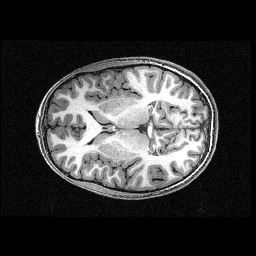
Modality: T1w
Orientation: axial
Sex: male
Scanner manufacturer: siemens
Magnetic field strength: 3 T
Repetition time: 2.3 s
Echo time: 0.00336 s